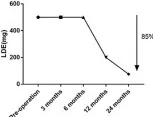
(F) Trends in Levodopa Equivalents (LDE).
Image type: pathology (pas)